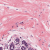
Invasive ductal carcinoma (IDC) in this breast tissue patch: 0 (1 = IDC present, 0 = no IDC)